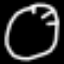
Label: clock